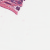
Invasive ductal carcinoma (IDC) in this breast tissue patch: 0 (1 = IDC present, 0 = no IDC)